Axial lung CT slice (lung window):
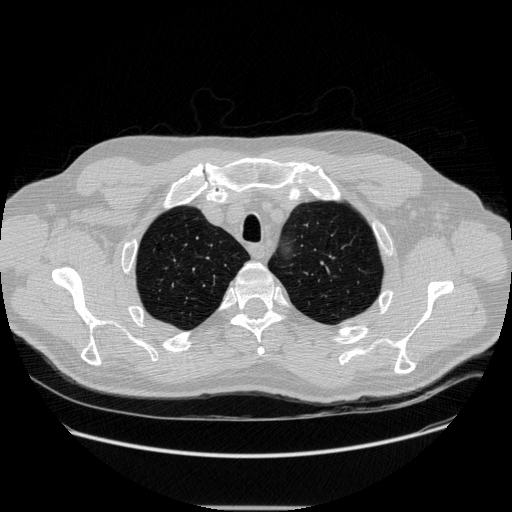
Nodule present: no